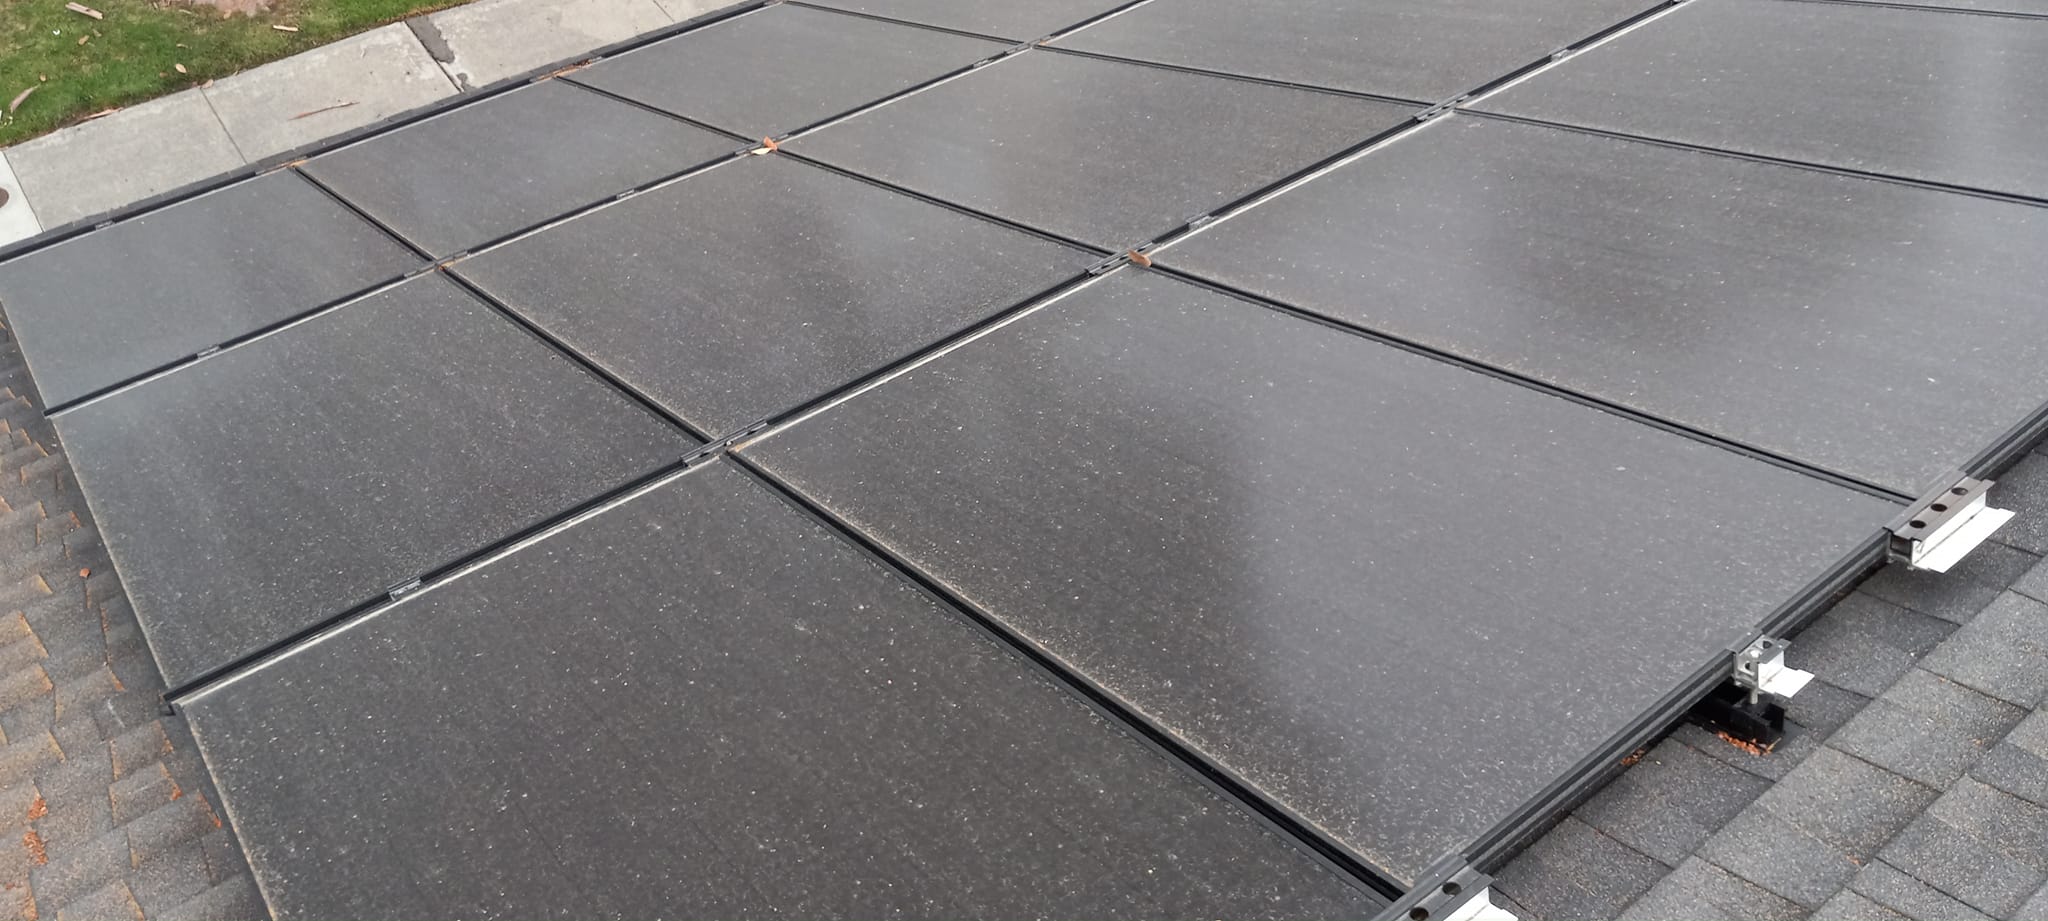
Label: Dusty